Question: I have a window based application in c#. Where i am displaying some message box based on language selected.Its working fine with Form level resources but what if i want to access global resource file(project level).
'''
ResourceManager res_man = new ResourceManager("Resources",typeof(Form2).Assembly);
System.Threading.Thread.CurrentThread.CurrentUICulture = new System.Globalization.CultureInfo("ar-SA");
string s = res_man.GetString("String1");
MessageBox.Show("Arabic-" + s);
'''
I tried this but any how not working
For updated ans

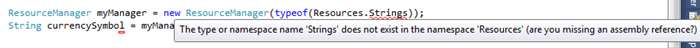
Answer: try to change Current Culture in place of UI culture -
'''
System.Threading.Thread.CurrentThread.CurrentCulture = new System.Globalization.CultureInfo("ar-SA");
'''
I am using following code for fetching specific value from Global Resource for specific culture -
'''
ResourceManager myManager = new ResourceManager(typeof(Resources.Strings));
String currencySymbol = myManager.GetString("Currency", CultureInfo.GetCultureInfo("en-GB"));
'''